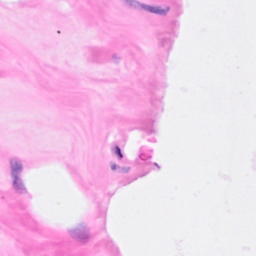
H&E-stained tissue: Breast